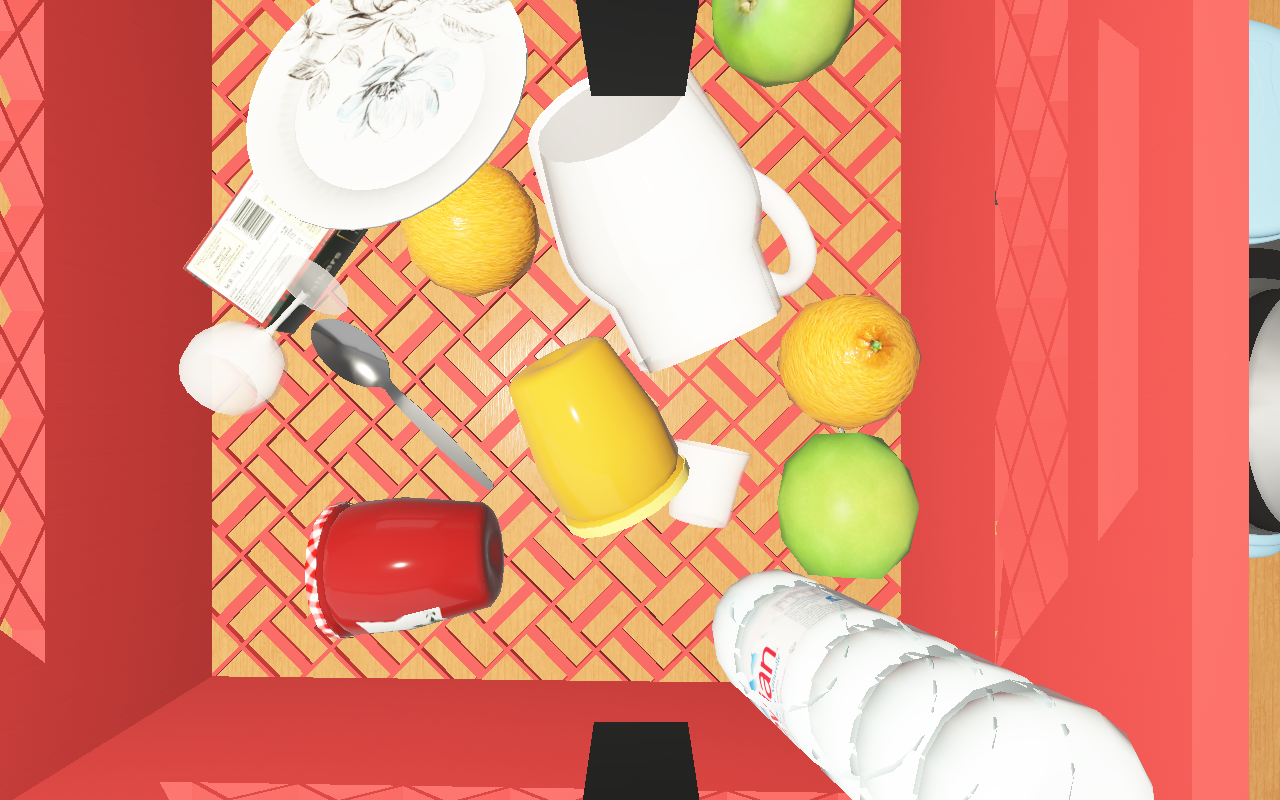
Objects in the scene:
carafe
water bottle
apple
apple
orange
plate
glass
wineglass
jam jar